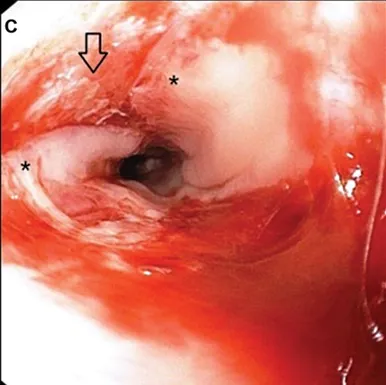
C
) The tracheobronchial remnant was slowly and progressively dilated until it ruptured. The image shows the separated ends of the cartilaginous ring (*) and the resulting mucosal defect (arrow). Care must be taken not to overdilate and thereby cause full-thickness disruption of the esophagus.
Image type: endoscopy (airway_endoscopy)